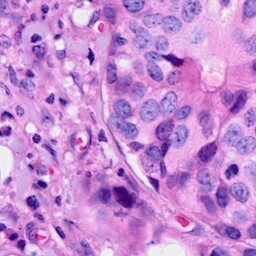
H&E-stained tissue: Breast